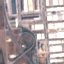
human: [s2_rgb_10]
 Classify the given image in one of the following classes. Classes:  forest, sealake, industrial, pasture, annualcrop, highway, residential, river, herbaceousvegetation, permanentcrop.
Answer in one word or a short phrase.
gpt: Industrial